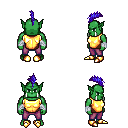
a pixel art fantasy rpg character, male body template, orc, green skin, gold chest armor, magenta pants, blue mohawk hairstyle, white cloth bandages, gold boots, four views (front, back, left, right), 2x2 character sprite sheet, small pixel art, hard edges, no anti-aliasing